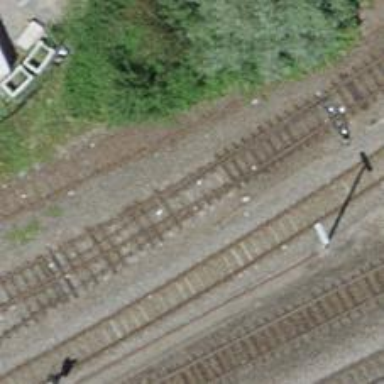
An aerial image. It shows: Railway switch.